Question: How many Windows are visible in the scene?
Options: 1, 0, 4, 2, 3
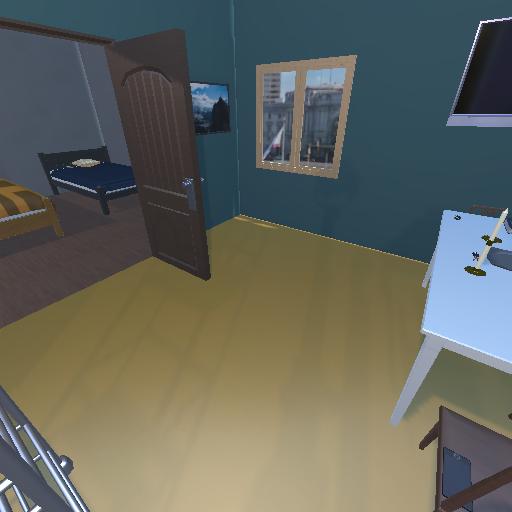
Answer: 1